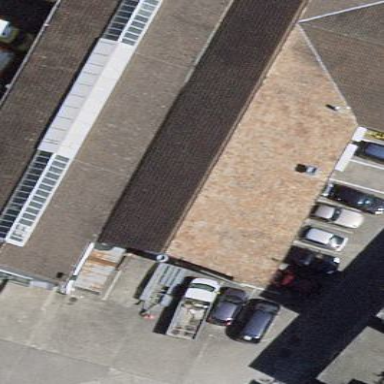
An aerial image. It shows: Commercial building.